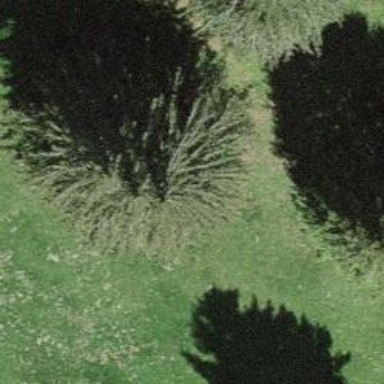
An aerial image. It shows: Beautiful tree in nature.